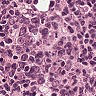
Metastatic tissue present: no